Question: Description:
I'm developing a solution in which I'll call a template item with the form I want it to add.
And I wonder if this is the best solution to use or has another method.
my project
Code: calss1.vstemplate
'''
<VSTemplate Version="3.0.0" xmlns="http://schemas.microsoft.com/developer/vstemplate/2005" Type="Item">
<TemplateData>
<DefaultName>class1.cs</DefaultName>
<Name>Myproject class1</Name>
<Description>Myproject Class</Description>
<ProjectType>CSharp</ProjectType>
<SortOrder>10</SortOrder>
<Icon>Myprojectclass1.png</Icon>
</TemplateData>
<TemplateContent>
<References>
<Reference>
<Assembly>System</Assembly>
</Reference>
<Reference>
<Assembly>System.Linq</Assembly>
</Reference>
<Reference>
<Assembly>System.Threading.Tasks</Assembly>
</Reference>
</References>
<ProjectItem SubType="Code" TargetFileName="$fileinputname$.cs" ReplaceParameters="true">class1.cs</ProjectItem>
<CustomParameters>
<CustomParameter Name="$username$" Value="$safeitemrootname$"/>
<CustomParameter Name="$rootnamespace$" Value="$safeitemrootname$"/>
<CustomParameter Name="$registeredorganization$" Value="$safeitemrootname$"/>
</CustomParameters>
</TemplateContent>
//Call my Form
<WizardExtension>
<Assembly>MyProjectWizard, Version=1.0.0.0, Culture=Neutral, PublicKeyToken=f7a1fcb8d457e160</Assembly>
<FullClassName>MyProjectWizard.WizardImplementation</FullClassName>
</WizardExtension>
</VSTemplate>
'''
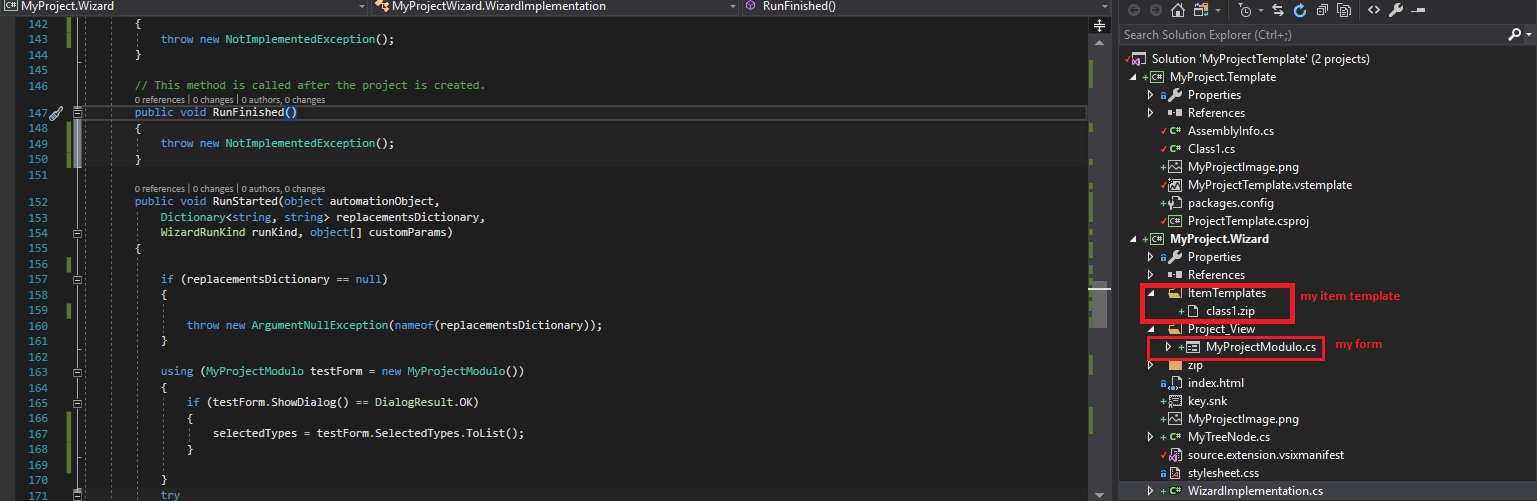
Answer: I created a new method to call the item template using the "WizardRunKind".
This is the code I created:
'''
public void RunStarted(object automationObject,
Dictionary<string, string> replacementsDictionary,
WizardRunKind runKind, object[] customParams)
{
if (runKind.HasFlag(WizardRunKind.AsNewItem))
{
inputForm = new MyProjectModulo();
inputForm.ShowDialog();
}
'''
Note: Just call the item with the key.snk